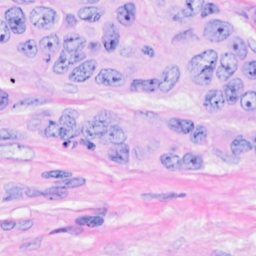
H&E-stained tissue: Breast